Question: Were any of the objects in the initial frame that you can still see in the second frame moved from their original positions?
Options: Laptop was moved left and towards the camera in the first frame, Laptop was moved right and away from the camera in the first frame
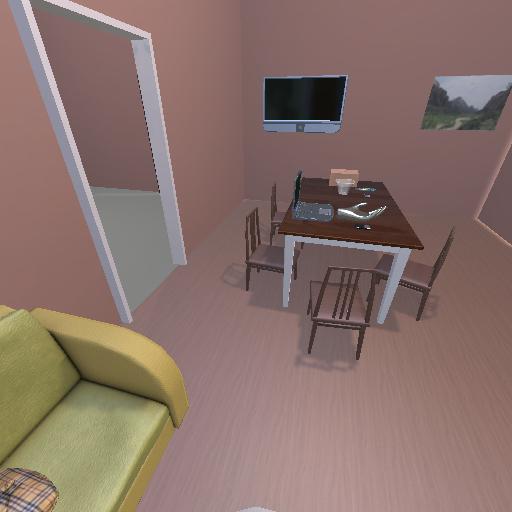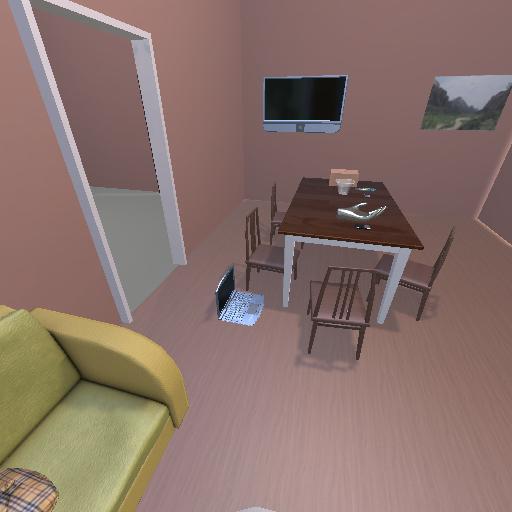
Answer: Laptop was moved left and towards the camera in the first frame